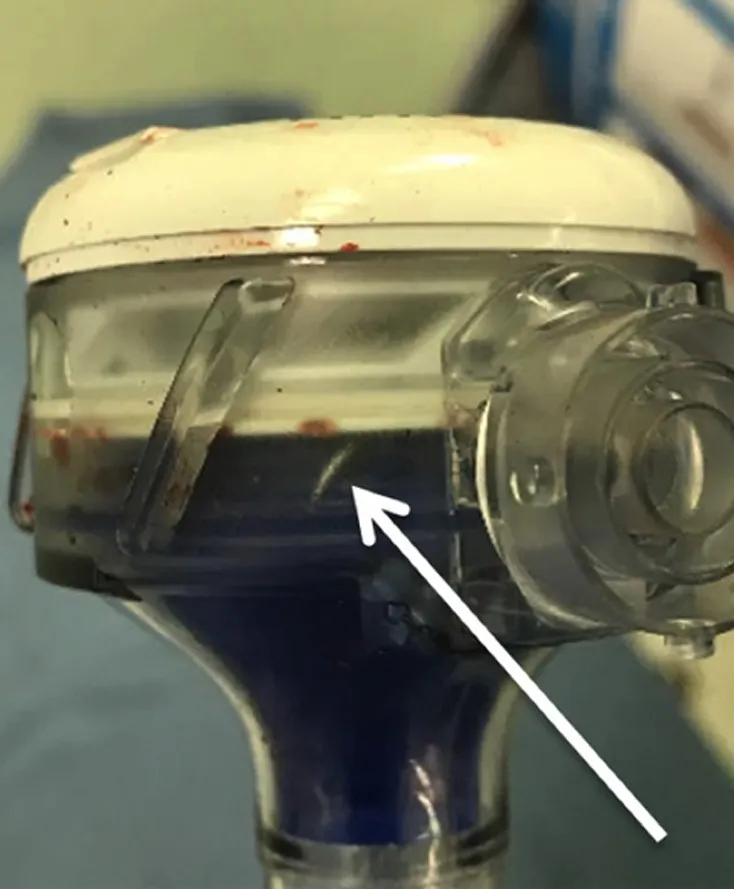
Picture demonstrating needle in trocar head (white arrow).
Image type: medical_photograph (other_medical_photograph)